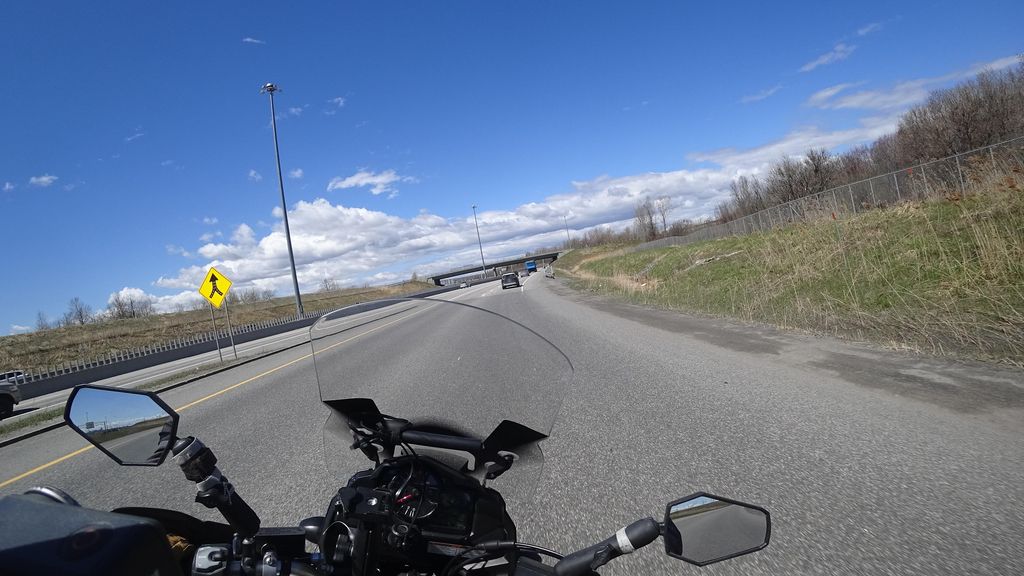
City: quebec_city